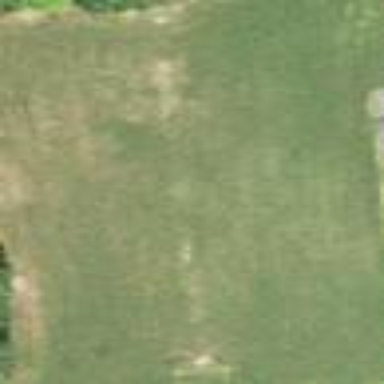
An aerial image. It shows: Grass pitch designated for leisure land activities like soccer and volleyball.